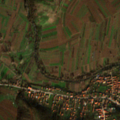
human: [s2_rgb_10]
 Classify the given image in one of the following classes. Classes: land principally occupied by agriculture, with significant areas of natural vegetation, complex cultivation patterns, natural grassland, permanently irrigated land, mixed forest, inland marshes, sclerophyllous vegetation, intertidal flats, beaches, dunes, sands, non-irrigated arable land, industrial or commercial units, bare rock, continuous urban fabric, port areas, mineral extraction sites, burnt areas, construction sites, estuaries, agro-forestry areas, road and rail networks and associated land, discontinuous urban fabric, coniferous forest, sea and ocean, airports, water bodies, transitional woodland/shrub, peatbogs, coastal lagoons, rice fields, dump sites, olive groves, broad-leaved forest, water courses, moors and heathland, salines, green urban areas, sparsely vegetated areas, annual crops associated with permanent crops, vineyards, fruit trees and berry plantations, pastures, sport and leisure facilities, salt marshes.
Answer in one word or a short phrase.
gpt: discontinuous urban fabric, non-irrigated arable land, complex cultivation patterns, land principally occupied by agriculture, with significant areas of natural vegetation, transitional woodland/shrub